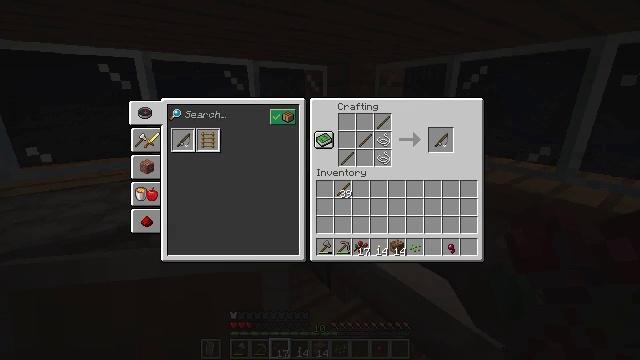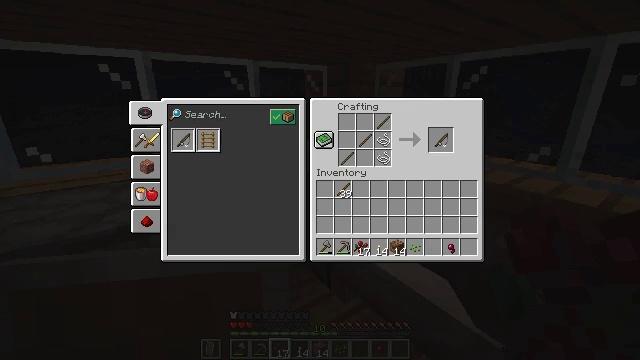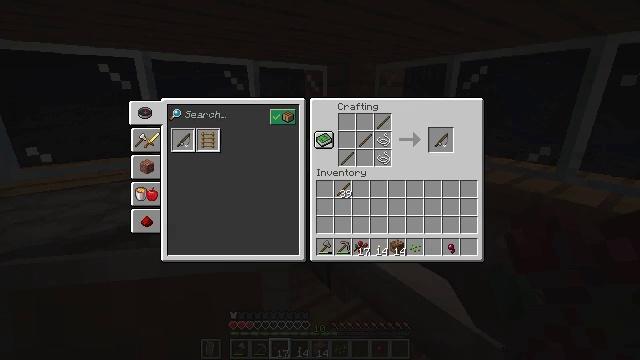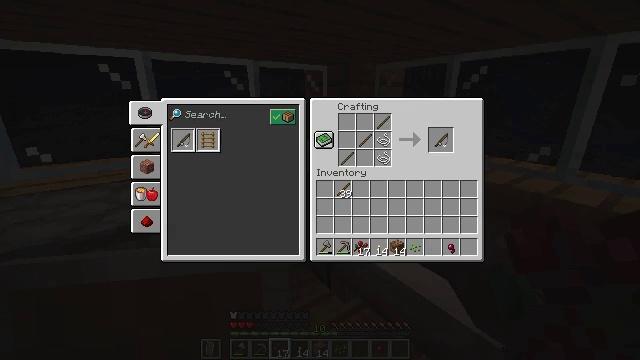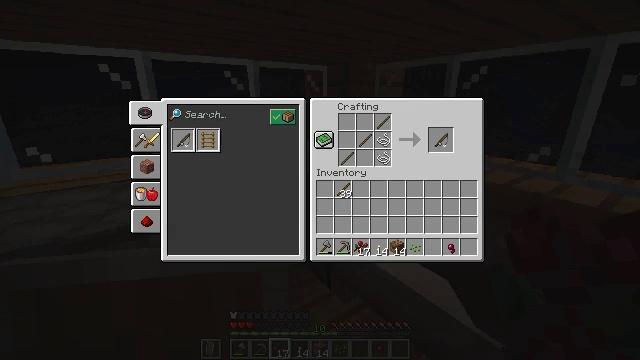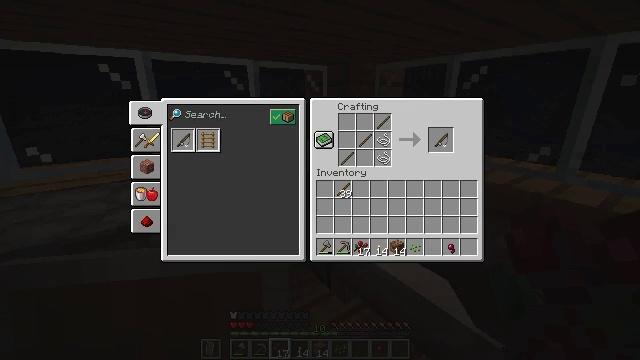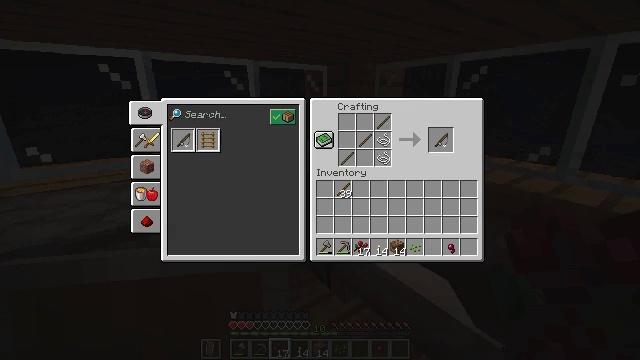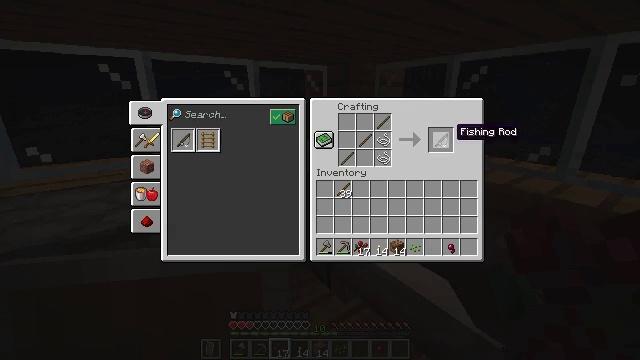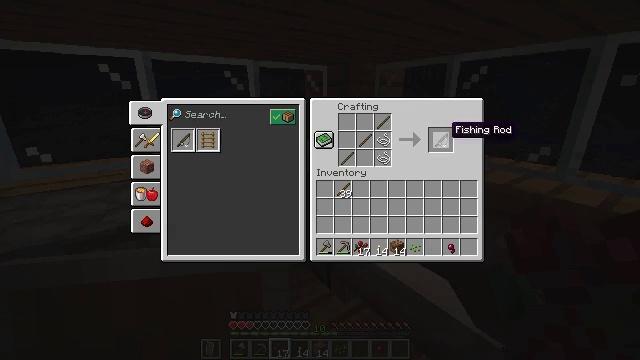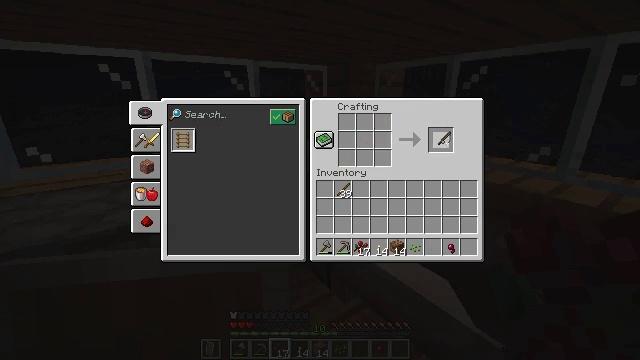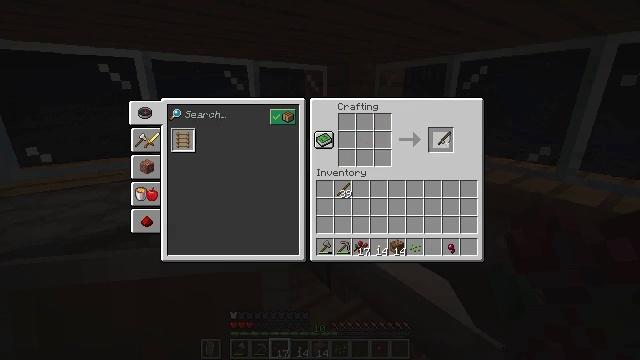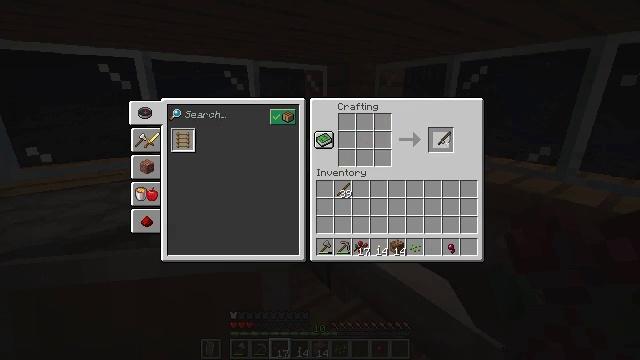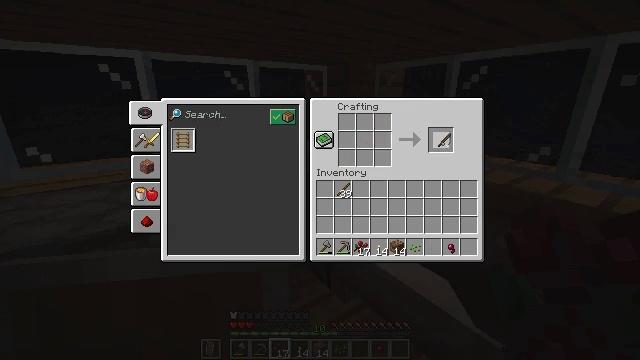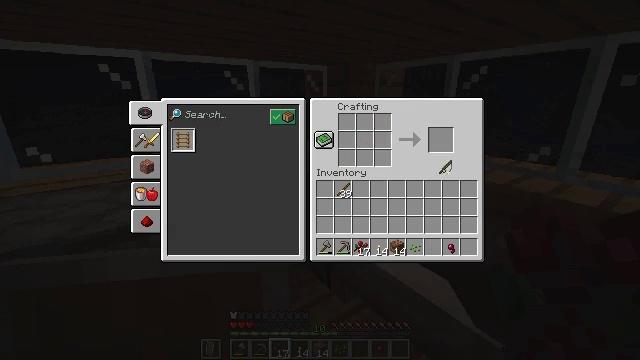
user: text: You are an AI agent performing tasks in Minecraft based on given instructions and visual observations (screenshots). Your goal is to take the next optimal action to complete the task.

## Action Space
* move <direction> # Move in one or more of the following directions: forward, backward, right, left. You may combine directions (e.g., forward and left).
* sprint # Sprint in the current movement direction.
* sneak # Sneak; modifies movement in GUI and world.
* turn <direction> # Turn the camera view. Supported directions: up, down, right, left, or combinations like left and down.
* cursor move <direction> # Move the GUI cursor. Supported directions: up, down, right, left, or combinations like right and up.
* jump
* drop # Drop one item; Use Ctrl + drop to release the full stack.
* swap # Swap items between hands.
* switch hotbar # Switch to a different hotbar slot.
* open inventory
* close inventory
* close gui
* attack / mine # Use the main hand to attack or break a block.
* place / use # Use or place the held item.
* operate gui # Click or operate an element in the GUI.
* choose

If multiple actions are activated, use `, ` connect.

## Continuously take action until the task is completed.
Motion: motion action
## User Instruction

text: Open a crafting table to craft a fishing rod.
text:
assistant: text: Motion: cursor move right and down
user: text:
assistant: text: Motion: cursor move right and down
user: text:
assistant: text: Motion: no_op
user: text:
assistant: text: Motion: no_op
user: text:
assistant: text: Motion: cursor move up
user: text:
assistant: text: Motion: cursor move up
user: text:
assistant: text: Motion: no_op
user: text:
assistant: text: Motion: no_op
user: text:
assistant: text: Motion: operate gui
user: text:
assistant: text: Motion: operate gui
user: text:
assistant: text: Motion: operate gui
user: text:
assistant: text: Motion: no_op
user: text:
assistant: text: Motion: cursor move down
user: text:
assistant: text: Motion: no_op